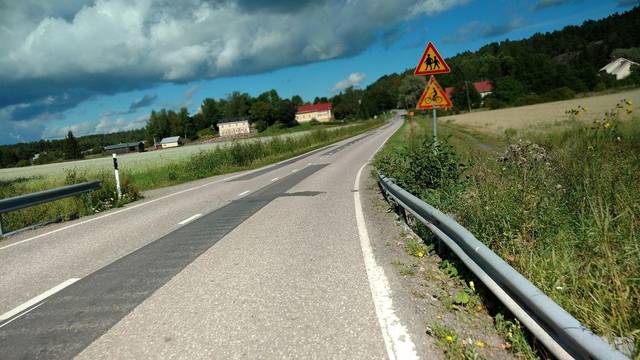
Region: Finland
Coordinates: 60.25, 22.954